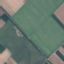
Label: AnnualCrop